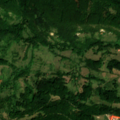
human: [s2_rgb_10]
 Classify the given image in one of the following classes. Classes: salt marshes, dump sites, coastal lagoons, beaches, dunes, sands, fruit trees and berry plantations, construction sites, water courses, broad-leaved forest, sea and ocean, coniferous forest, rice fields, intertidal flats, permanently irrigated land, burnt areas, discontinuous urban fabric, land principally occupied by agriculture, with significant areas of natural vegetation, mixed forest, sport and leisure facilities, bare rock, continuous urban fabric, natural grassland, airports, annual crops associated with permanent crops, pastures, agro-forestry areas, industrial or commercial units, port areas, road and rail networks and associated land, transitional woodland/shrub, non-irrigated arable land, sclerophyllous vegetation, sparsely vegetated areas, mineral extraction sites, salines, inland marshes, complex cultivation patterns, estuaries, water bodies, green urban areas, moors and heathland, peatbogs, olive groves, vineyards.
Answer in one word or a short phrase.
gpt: broad-leaved forest, natural grassland, transitional woodland/shrub